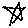
Label: star